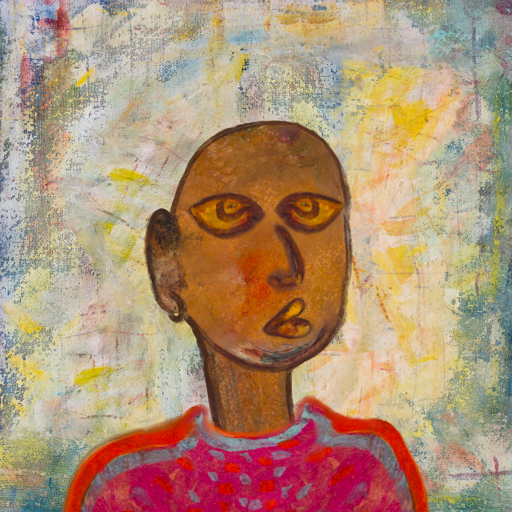
Background: Irani, Head And Neck Side: Pipe, Face Side: Comrade, Bust: Sisters, Hair Side: Blank, Head Accessory: Blank, Second Necklace: Blank, Necklace: Blank, Baby: Blank